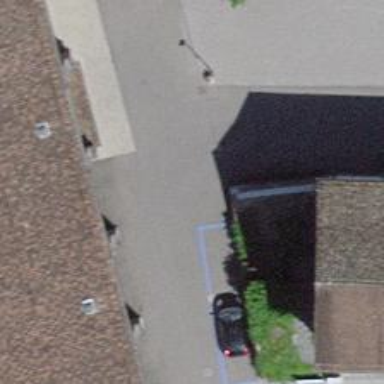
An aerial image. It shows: Bollard barrier.